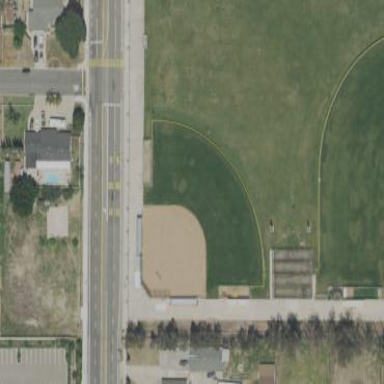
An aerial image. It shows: Baseball/softball pitch for leisure sports.